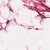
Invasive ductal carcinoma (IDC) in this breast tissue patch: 0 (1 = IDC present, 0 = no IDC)